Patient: sex M, age 72
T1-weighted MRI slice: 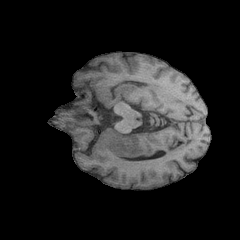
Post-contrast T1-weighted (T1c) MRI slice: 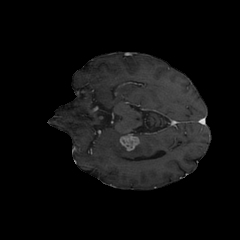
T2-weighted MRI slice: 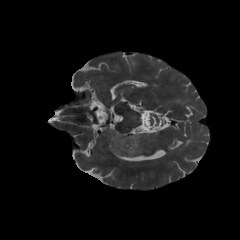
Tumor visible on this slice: yes
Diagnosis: Glioblastoma, IDH-wildtype
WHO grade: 4